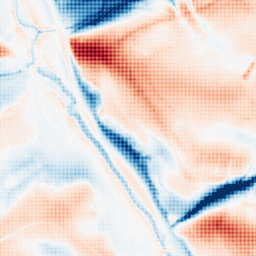
Category: classical
Decomposition family: gaussian_anisotropic
Decomposition parameters: sigma_x: 2
sigma_y: 20
Upsampling method: sinc_hamming
Upsampling parameters: scale: 4
kernel_size: 4
Upsampling scale: 4